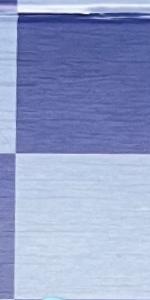
Label: Empty